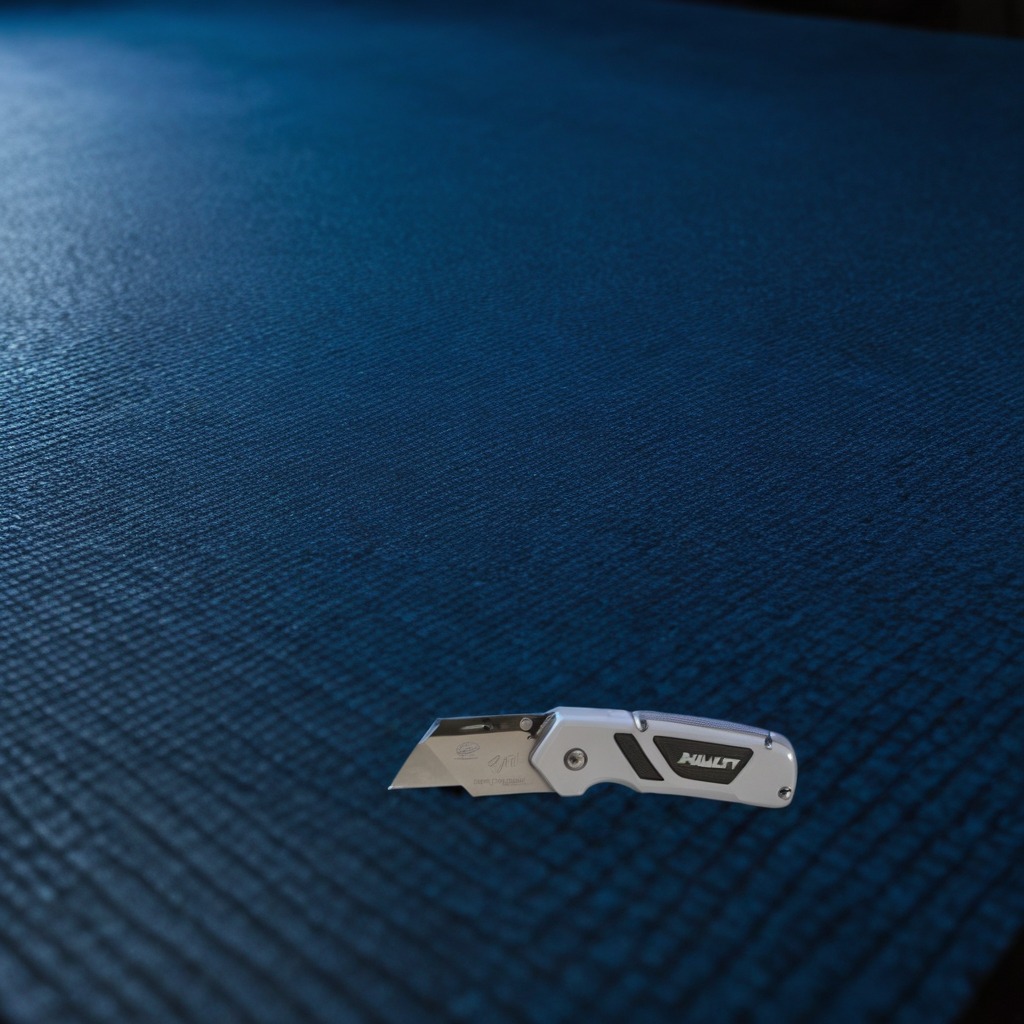
A utility knife lying on the clean granite tabletop inside a workshop at night dim ambient light soft shadows worn but beneath the mat